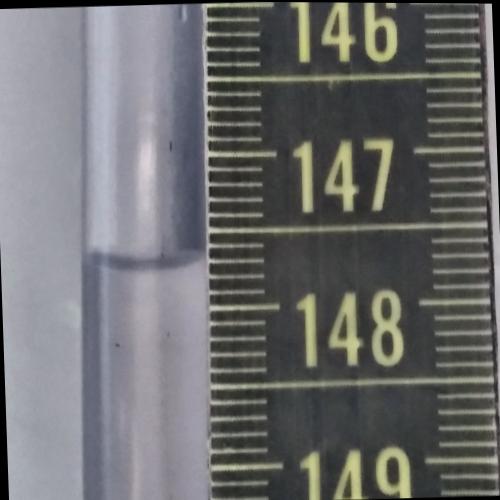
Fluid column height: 147.7 cm